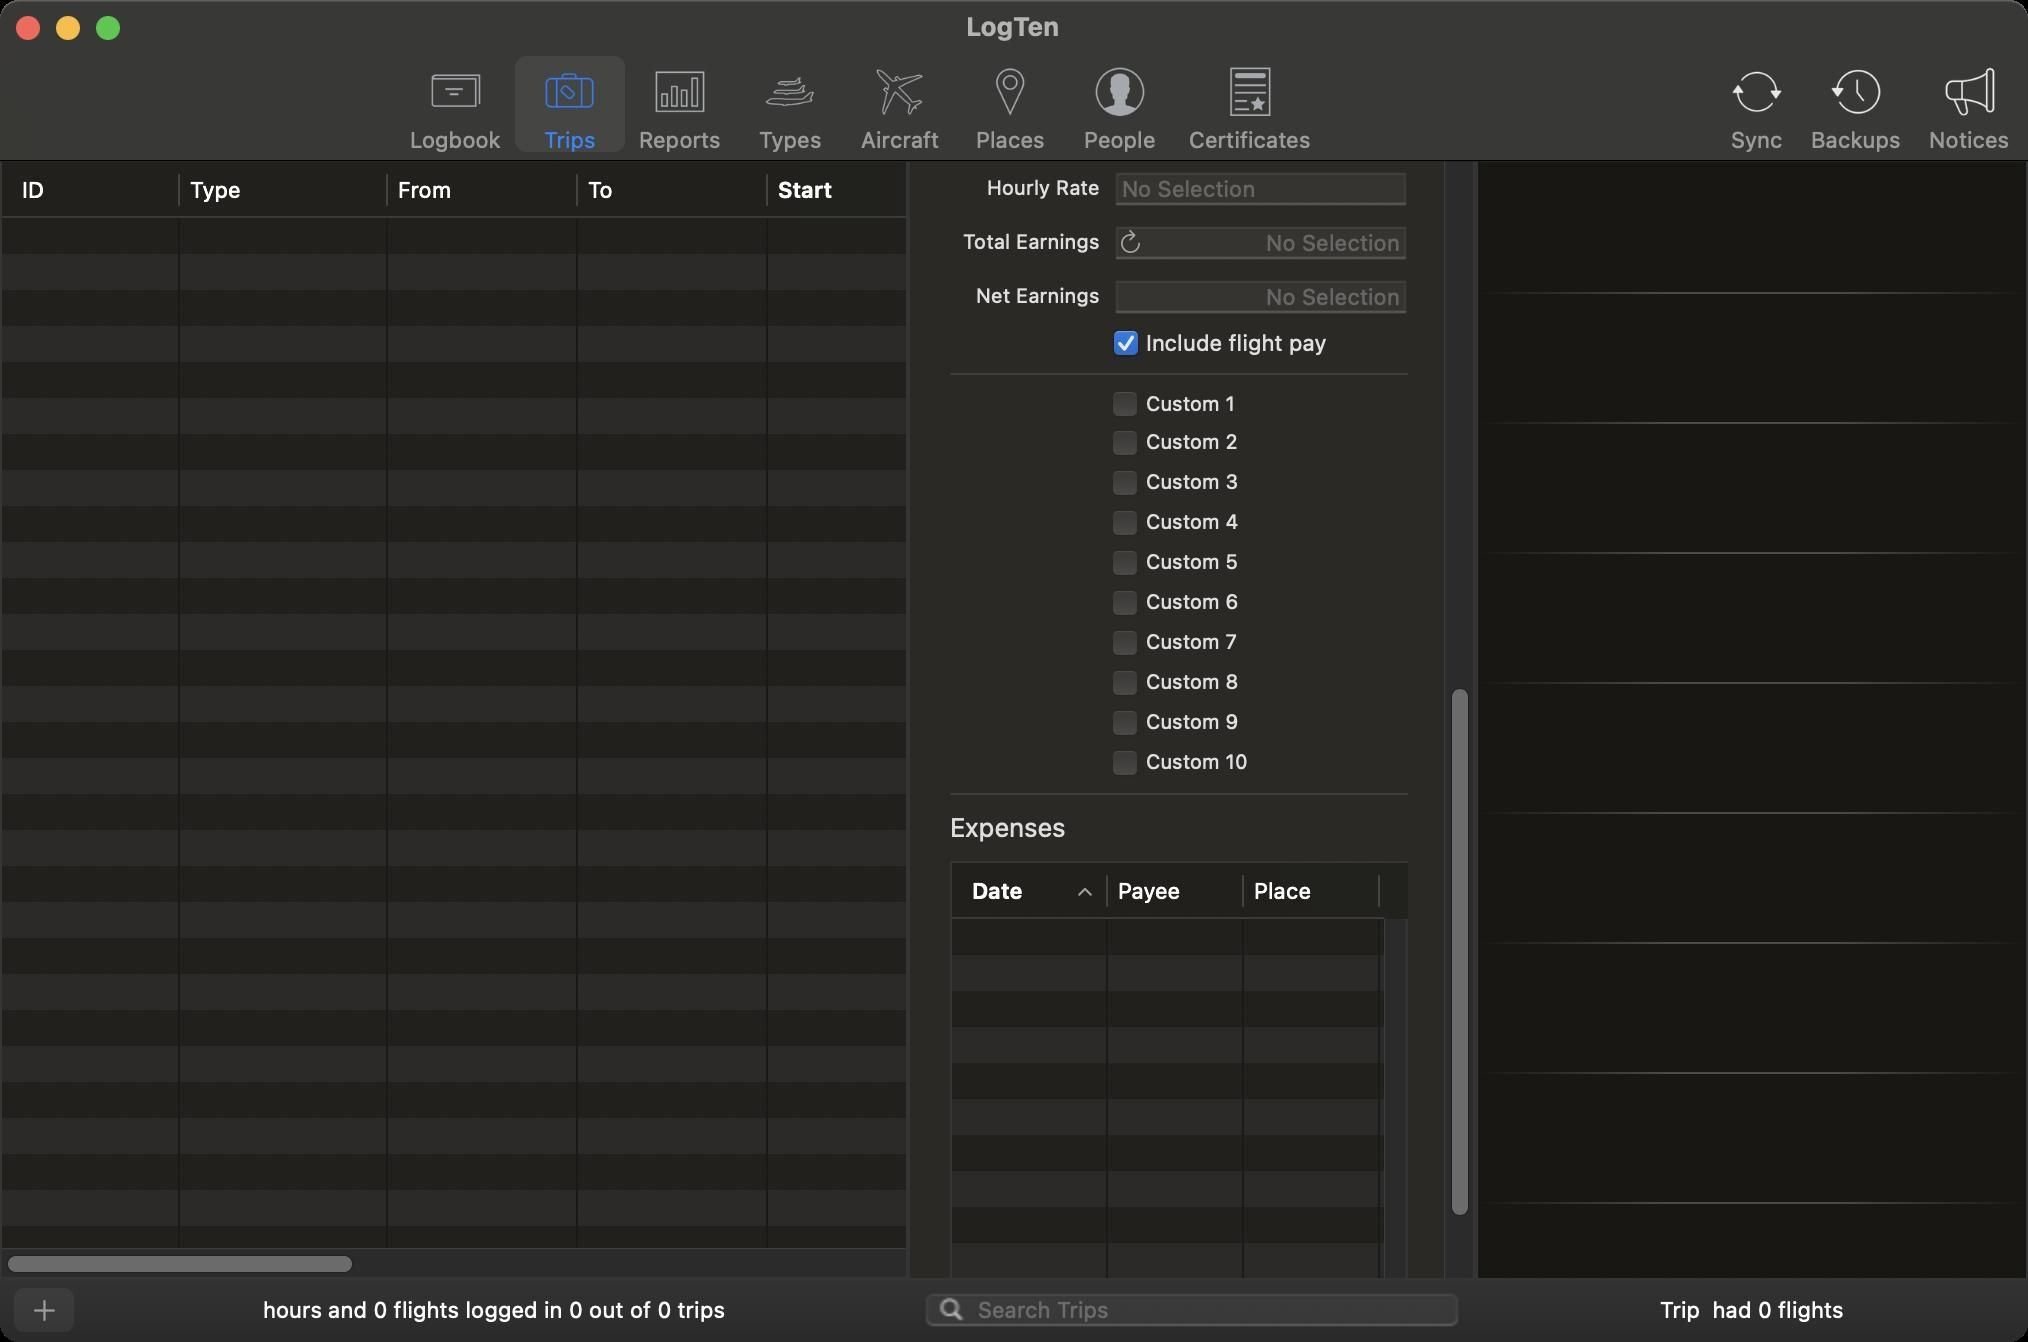
Accessibility tree:
{"name": "LogTen", "role": "AXWindow", "description": null, "role_description": "standard window", "value": null, "position": "357.00;254.00", "size": "1014;671", "children": [{"name": null, "role": "AXScrollArea", "description": null, "role_description": "scroll area", "value": null, "position": "454.00;80.00", "size": "284;560", "children": [{"name": "", "role": "AXButton", "description": "add", "role_description": "button", "value": null, "position": "483.00;659.50", "size": "12;15", "children": []}, {"name": "", "role": "AXButton", "description": "remove", "role_description": "button", "value": null, "position": "502.00;663.00", "size": "12;9", "children": []}, {"name": null, "role": "AXStaticText", "description": null, "role_description": "text", "value": "Start", "position": "469.00;-309.50", "size": "83;13", "children": []}, {"name": null, "role": "AXStaticText", "description": null, "role_description": "text", "value": "End", "position": "469.00;-283.50", "size": "83;13", "children": []}, {"name": null, "role": "AXStaticText", "description": null, "role_description": "text", "value": "ID", "position": "469.00;-417.00", "size": "83;13", "children": []}, {"name": null, "role": "AXStaticText", "description": null, "role_description": "text", "value": "Name", "position": "469.00;-390.00", "size": "83;13", "children": []}, {"name": null, "role": "AXStaticText", "description": null, "role_description": "text", "value": "", "position": "555.00;-256.00", "size": "151;15", "children": []}, {"name": null, "role": "AXStaticText", "description": null, "role_description": "text", "value": "Notes", "position": "473.00;-230.50", "size": "233;14", "children": []}, {"name": null, "role": "AXStaticText", "description": null, "role_description": "text", "value": "", "position": "557.00;-420.00", "size": "147;19", "children": []}, {"name": null, "role": "AXStaticText", "description": null, "role_description": "text", "value": "", "position": "557.00;-393.00", "size": "147;19", "children": []}, {"name": null, "role": "AXStaticText", "description": null, "role_description": "text", "value": "Hourly Rate", "position": "469.00;87.50", "size": "83;13", "children": []}, {"name": null, "role": "AXStaticText", "description": null, "role_description": "text", "value": "", "position": "557.00;84.50", "size": "147;19", "children": []}, {"name": null, "role": "AXStaticText", "description": null, "role_description": "text", "value": "Total Earnings", "position": "469.00;114.50", "size": "83;13", "children": []}, {"name": null, "role": "AXStaticText", "description": null, "role_description": "text", "value": "", "position": "557.00;111.50", "size": "147;19", "children": []}, {"name": null, "role": "AXDateTimeArea", "description": null, "role_description": "date time area", "value": "1982-02-12 16:00:00 +0000", "position": "557.00;-314.00", "size": "149;20", "children": [{"name": null, "role": "AXIncrementor", "description": null, "role_description": "stepper", "value": 0.5, "position": "691.00;-314.00", "size": "15;20", "children": [{"name": null, "role": "AXButton", "description": null, "role_description": "increment arrow button", "value": null, "position": "691.00;-314.00", "size": "15;10", "children": []}, {"name": null, "role": "AXButton", "description": null, "role_description": "decrement arrow button", "value": null, "position": "691.00;-304.00", "size": "15;10", "children": []}]}]}, {"name": null, "role": "AXDateTimeArea", "description": null, "role_description": "date time area", "value": "1982-02-12 16:00:00 +0000", "position": "557.00;-288.00", "size": "149;20", "children": [{"name": null, "role": "AXIncrementor", "description": null, "role_description": "stepper", "value": 0.5, "position": "691.00;-288.00", "size": "15;20", "children": [{"name": null, "role": "AXButton", "description": null, "role_description": "increment arrow button", "value": null, "position": "691.00;-288.00", "size": "15;10", "children": []}, {"name": null, "role": "AXButton", "description": null, "role_description": "decrement arrow button", "value": null, "position": "691.00;-278.00", "size": "15;10", "children": []}]}]}, {"name": null, "role": "AXStaticText", "description": null, "role_description": "text", "value": "", "position": "475.00;-208.50", "size": "229;113", "children": []}, {"name": null, "role": "AXComboBox", "description": null, "role_description": "combo box", "value": "", "position": "474.00;-448.00", "size": "232;19", "children": [{"name": "", "role": "AXButton", "description": null, "role_description": "button", "value": null, "position": "688.00;-448.00", "size": "22;19", "children": []}]}, {"name": "", "role": "AXCheckBox", "description": null, "role_description": "checkbox", "value": 0, "position": "556.00;194.00", "size": "13;16", "children": []}, {"name": "Include_flight_pay", "role": "AXCheckBox", "description": null, "role_description": "checkbox", "value": 1, "position": "556.00;164.50", "size": "148;14", "children": []}, {"name": "", "role": "AXButton", "description": "refresh", "role_description": "button", "value": null, "position": "558.00;113.50", "size": "14;14", "children": []}, {"name": "", "role": "AXCheckBox", "description": null, "role_description": "checkbox", "value": 0, "position": "556.00;213.50", "size": "13;16", "children": []}, {"name": "", "role": "AXCheckBox", "description": null, "role_description": "checkbox", "value": 0, "position": "556.00;233.50", "size": "13;16", "children": []}, {"name": "", "role": "AXCheckBox", "description": null, "role_description": "checkbox", "value": 0, "position": "556.00;253.50", "size": "13;16", "children": []}, {"name": "", "role": "AXCheckBox", "description": null, "role_description": "checkbox", "value": 0, "position": "556.00;273.50", "size": "13;16", "children": []}, {"name": "", "role": "AXCheckBox", "description": null, "role_description": "checkbox", "value": 0, "position": "556.00;293.50", "size": "13;16", "children": []}, {"name": "", "role": "AXCheckBox", "description": null, "role_description": "checkbox", "value": 0, "position": "556.00;313.50", "size": "13;16", "children": []}, {"name": "", "role": "AXCheckBox", "description": null, "role_description": "checkbox", "value": 0, "position": "556.00;333.50", "size": "13;16", "children": []}, {"name": "", "role": "AXCheckBox", "description": null, "role_description": "checkbox", "value": 0, "position": "556.00;353.50", "size": "13;16", "children": []}, {"name": "", "role": "AXCheckBox", "description": null, "role_description": "checkbox", "value": 0, "position": "556.00;373.50", "size": "13;16", "children": []}, {"name": null, "role": "AXStaticText", "description": null, "role_description": "text", "value": "To", "position": "469.00;-336.00", "size": "83;13", "children": []}, {"name": null, "role": "AXStaticText", "description": null, "role_description": "text", "value": "From", "position": "469.00;-363.00", "size": "83;13", "children": []}, {"name": null, "role": "AXStaticText", "description": null, "role_description": "text", "value": "", "position": "557.00;-366.00", "size": "80;19", "children": []}, {"name": null, "role": "AXStaticText", "description": null, "role_description": "text", "value": "", "position": "642.00;-362.00", "size": "65;11", "children": []}, {"name": null, "role": "AXStaticText", "description": null, "role_description": "text", "value": "", "position": "642.00;-335.00", "size": "65;11", "children": []}, {"name": null, "role": "AXStaticText", "description": null, "role_description": "text", "value": "", "position": "557.00;-339.00", "size": "80;19", "children": []}, {"name": null, "role": "AXStaticText", "description": null, "role_description": "text", "value": "Total Time:", "position": "473.00;-255.50", "size": "79;14", "children": []}, {"name": null, "role": "AXGroup", "description": null, "role_description": "group", "value": null, "position": "472.00;-89.50", "size": "235;170", "children": [{"name": null, "role": "AXImage", "description": "", "role_description": "image", "value": null, "position": "476.00;-86.50", "size": "227;162", "children": []}]}, {"name": null, "role": "AXScrollArea", "description": null, "role_description": "scroll area", "value": null, "position": "475.00;430.50", "size": "229;227", "children": [{"name": null, "role": "AXTable", "description": null, "role_description": "table", "value": null, "position": "476.00;459.50", "size": "629;186", "children": [{"name": null, "role": "AXColumn", "description": null, "role_description": "column", "value": null, "position": "476.00;459.50", "size": "78;186", "children": []}, {"name": null, "role": "AXColumn", "description": null, "role_description": "column", "value": null, "position": "554.00;459.50", "size": "68;186", "children": []}, {"name": null, "role": "AXColumn", "description": null, "role_description": "column", "value": null, "position": "622.00;459.50", "size": "68;186", "children": []}, {"name": null, "role": "AXColumn", "description": null, "role_description": "column", "value": null, "position": "690.00;459.50", "size": "68;186", "children": []}, {"name": null, "role": "AXColumn", "description": null, "role_description": "column", "value": null, "position": "758.00;459.50", "size": "72;186", "children": []}, {"name": null, "role": "AXColumn", "description": null, "role_description": "column", "value": null, "position": "830.00;459.50", "size": "68;186", "children": []}, {"name": null, "role": "AXColumn", "description": null, "role_description": "column", "value": null, "position": "898.00;459.50", "size": "207;186", "children": []}, {"name": null, "role": "AXGroup", "description": null, "role_description": "group", "value": null, "position": "476.00;431.50", "size": "629;28", "children": [{"name": "Date", "role": "AXButton", "description": null, "role_description": "sort button", "value": null, "position": "476.00;431.50", "size": "78;28", "children": []}, {"name": "Payee", "role": "AXButton", "description": null, "role_description": "sort button", "value": null, "position": "554.00;431.50", "size": "68;28", "children": []}, {"name": "Place", "role": "AXButton", "description": null, "role_description": "sort button", "value": null, "position": "622.00;431.50", "size": "68;28", "children": []}, {"name": "Type", "role": "AXButton", "description": null, "role_description": "sort button", "value": null, "position": "690.00;431.50", "size": "68;28", "children": []}, {"name": "Category", "role": "AXButton", "description": null, "role_description": "sort button", "value": null, "position": "758.00;431.50", "size": "72;28", "children": []}, {"name": "Amount", "role": "AXButton", "description": null, "role_description": "sort button", "value": null, "position": "830.00;431.50", "size": "68;28", "children": []}, {"name": "Notes", "role": "AXButton", "description": null, "role_description": "sort button", "value": null, "position": "898.00;431.50", "size": "207;28", "children": []}]}]}, {"name": null, "role": "AXScrollBar", "description": null, "role_description": "scroll bar", "value": 0.0, "position": "476.00;645.50", "size": "216;11", "children": [{"name": null, "role": "AXValueIndicator", "description": null, "role_description": "value indicator", "value": 0.0, "position": "478.00;645.50", "size": "72;11", "children": []}, {"name": null, "role": "AXButton", "description": null, "role_description": "increment arrow button", "value": null, "position": "476.00;645.50", "size": "0;0", "children": []}, {"name": null, "role": "AXButton", "description": null, "role_description": "decrement arrow button", "value": null, "position": "476.00;645.50", "size": "0;0", "children": []}, {"name": null, "role": "AXButton", "description": null, "role_description": "increment page button", "value": null, "position": "551.00;645.50", "size": "141;11", "children": []}, {"name": null, "role": "AXButton", "description": null, "role_description": "decrement page button", "value": null, "position": "476.00;645.50", "size": "2;11", "children": []}]}, {"name": null, "role": "AXScrollBar", "description": null, "role_description": "scroll bar", "value": 0.0, "position": "692.00;459.50", "size": "11;186", "children": []}]}, {"name": null, "role": "AXStaticText", "description": null, "role_description": "text", "value": "Total:", "position": "528.00;659.50", "size": "65;16", "children": []}, {"name": null, "role": "AXStaticText", "description": null, "role_description": "text", "value": "0,00 €", "position": "597.00;659.50", "size": "109;16", "children": []}, {"name": null, "role": "AXStaticText", "description": null, "role_description": "text", "value": "Expenses", "position": "473.00;405.50", "size": "233;17", "children": []}, {"name": null, "role": "AXStaticText", "description": null, "role_description": "text", "value": "", "position": "557.00;138.50", "size": "147;19", "children": []}, {"name": null, "role": "AXStaticText", "description": null, "role_description": "text", "value": "Net Earnings", "position": "469.00;141.50", "size": "83;13", "children": []}, {"name": null, "role": "AXTextField", "description": null, "role_description": "text field", "value": "Custom 1", "position": "571.00;195.50", "size": "135;13", "children": []}, {"name": null, "role": "AXTextField", "description": null, "role_description": "text field", "value": "Custom 2", "position": "571.00;214.50", "size": "135;14", "children": []}, {"name": null, "role": "AXTextField", "description": null, "role_description": "text field", "value": "Custom 3", "position": "571.00;234.50", "size": "135;14", "children": []}, {"name": null, "role": "AXTextField", "description": null, "role_description": "text field", "value": "Custom 4", "position": "571.00;254.50", "size": "135;14", "children": []}, {"name": null, "role": "AXTextField", "description": null, "role_description": "text field", "value": "Custom 5", "position": "571.00;274.50", "size": "135;14", "children": []}, {"name": null, "role": "AXTextField", "description": null, "role_description": "text field", "value": "Custom 6", "position": "571.00;294.50", "size": "135;14", "children": []}, {"name": null, "role": "AXTextField", "description": null, "role_description": "text field", "value": "Custom 7", "position": "571.00;314.50", "size": "135;14", "children": []}, {"name": null, "role": "AXTextField", "description": null, "role_description": "text field", "value": "Custom 8", "position": "571.00;334.50", "size": "135;14", "children": []}, {"name": null, "role": "AXTextField", "description": null, "role_description": "text field", "value": "Custom 9", "position": "571.00;354.50", "size": "135;14", "children": []}, {"name": null, "role": "AXTextField", "description": null, "role_description": "text field", "value": "Custom 10", "position": "571.00;374.50", "size": "135;14", "children": []}, {"name": null, "role": "AXScrollBar", "description": null, "role_description": "scroll bar", "value": 0.9028006589785832, "position": "722.00;81.00", "size": "15;558", "children": [{"name": null, "role": "AXValueIndicator", "description": null, "role_description": "value indicator", "value": 0.9028006589785832, "position": "722.00;343.50", "size": "15;265", "children": []}, {"name": null, "role": "AXButton", "description": null, "role_description": "increment arrow button", "value": null, "position": "722.00;81.00", "size": "0;0", "children": []}, {"name": null, "role": "AXButton", "description": null, "role_description": "decrement arrow button", "value": null, "position": "722.00;81.00", "size": "0;0", "children": []}, {"name": null, "role": "AXButton", "description": null, "role_description": "increment page button", "value": null, "position": "722.00;609.00", "size": "15;30", "children": []}, {"name": null, "role": "AXButton", "description": null, "role_description": "decrement page button", "value": null, "position": "722.00;81.00", "size": "15;262", "children": []}]}]}, {"name": null, "role": "AXScrollArea", "description": null, "role_description": "scroll area", "value": null, "position": "0.00;80.00", "size": "454;560", "children": [{"name": null, "role": "AXTable", "description": null, "role_description": "table", "value": null, "position": "1.00;109.00", "size": "1162;515", "children": [{"name": null, "role": "AXColumn", "description": null, "role_description": "column", "value": null, "position": "1.00;109.00", "size": "89;515", "children": []}, {"name": null, "role": "AXColumn", "description": null, "role_description": "column", "value": null, "position": "90.00;109.00", "size": "104;515", "children": []}, {"name": null, "role": "AXColumn", "description": null, "role_description": "column", "value": null, "position": "194.00;109.00", "size": "95;515", "children": []}, {"name": null, "role": "AXColumn", "description": null, "role_description": "column", "value": null, "position": "289.00;109.00", "size": "95;515", "children": []}, {"name": null, "role": "AXColumn", "description": null, "role_description": "column", "value": null, "position": "384.00;109.00", "size": "105;515", "children": []}, {"name": null, "role": "AXColumn", "description": null, "role_description": "column", "value": null, "position": "489.00;109.00", "size": "99;515", "children": []}, {"name": null, "role": "AXColumn", "description": null, "role_description": "column", "value": null, "position": "588.00;109.00", "size": "99;515", "children": []}, {"name": null, "role": "AXColumn", "description": null, "role_description": "column", "value": null, "position": "687.00;109.00", "size": "175;515", "children": []}, {"name": null, "role": "AXColumn", "description": null, "role_description": "column", "value": null, "position": "862.00;109.00", "size": "99;515", "children": []}, {"name": null, "role": "AXColumn", "description": null, "role_description": "column", "value": null, "position": "961.00;109.00", "size": "99;515", "children": []}, {"name": null, "role": "AXColumn", "description": null, "role_description": "column", "value": null, "position": "1060.00;109.00", "size": "103;515", "children": []}, {"name": null, "role": "AXGroup", "description": null, "role_description": "group", "value": null, "position": "1.00;81.00", "size": "1162;28", "children": [{"name": "ID", "role": "AXButton", "description": null, "role_description": "sort button", "value": null, "position": "1.00;81.00", "size": "89;28", "children": []}, {"name": "Type", "role": "AXButton", "description": null, "role_description": "sort button", "value": null, "position": "90.00;81.00", "size": "104;28", "children": []}, {"name": "From", "role": "AXButton", "description": null, "role_description": "sort button", "value": null, "position": "194.00;81.00", "size": "95;28", "children": []}, {"name": "To", "role": "AXButton", "description": null, "role_description": "sort button", "value": null, "position": "289.00;81.00", "size": "95;28", "children": []}, {"name": "Start", "role": "AXButton", "description": null, "role_description": "sort button", "value": null, "position": "384.00;81.00", "size": "105;28", "children": []}, {"name": "End", "role": "AXButton", "description": null, "role_description": "sort button", "value": null, "position": "489.00;81.00", "size": "99;28", "children": []}, {"name": "Total_Trip", "role": "AXButton", "description": null, "role_description": "sort button", "value": null, "position": "588.00;81.00", "size": "99;28", "children": []}, {"name": "Name", "role": "AXButton", "description": null, "role_description": "sort button", "value": null, "position": "687.00;81.00", "size": "175;28", "children": []}, {"name": "Total_Earnings", "role": "AXButton", "description": null, "role_description": "sort button", "value": null, "position": "862.00;81.00", "size": "99;28", "children": []}, {"name": "Total_Time", "role": "AXButton", "description": null, "role_description": "sort button", "value": null, "position": "961.00;81.00", "size": "99;28", "children": []}, {"name": "Total_Duty", "role": "AXButton", "description": null, "role_description": "sort button", "value": null, "position": "1060.00;81.00", "size": "103;28", "children": []}]}]}, {"name": null, "role": "AXScrollBar", "description": null, "role_description": "scroll bar", "value": 0.0, "position": "1.00;624.00", "size": "452;15", "children": [{"name": null, "role": "AXValueIndicator", "description": null, "role_description": "value indicator", "value": 0.0, "position": "3.00;624.00", "size": "174;15", "children": []}, {"name": null, "role": "AXButton", "description": null, "role_description": "increment arrow button", "value": null, "position": "1.00;624.00", "size": "0;0", "children": []}, {"name": null, "role": "AXButton", "description": null, "role_description": "decrement arrow button", "value": null, "position": "1.00;624.00", "size": "0;0", "children": []}, {"name": null, "role": "AXButton", "description": null, "role_description": "increment page button", "value": null, "position": "177.50;624.00", "size": "276;15", "children": []}, {"name": null, "role": "AXButton", "description": null, "role_description": "decrement page button", "value": null, "position": "1.00;624.00", "size": "2;15", "children": []}]}]}, {"name": "", "role": "AXButton", "description": "add", "role_description": "button", "value": null, "position": "5.00;642.00", "size": "34;27", "children": []}, {"name": null, "role": "AXTextField", "description": null, "role_description": "search text field", "value": "", "position": "462.00;645.00", "size": "268;19", "children": [{"name": "", "role": "AXButton", "description": "search", "role_description": "button", "value": null, "position": "464.00;645.00", "size": "24;19", "children": []}]}, {"name": null, "role": "AXStaticText", "description": null, "role_description": "text", "value": " hours and 0 flights logged in 0 out of 0 trips", "position": "43.00;648.00", "size": "405;14", "children": []}, {"name": null, "role": "AXStaticText", "description": null, "role_description": "text", "value": "Small System Font Text", "position": "43.00;648.00", "size": "405;14", "children": []}, {"name": null, "role": "AXStaticText", "description": null, "role_description": "text", "value": "Trip  had 0 flights", "position": "736.00;648.00", "size": "280;14", "children": []}, {"name": null, "role": "AXScrollArea", "description": null, "role_description": "scroll area", "value": null, "position": "738.00;80.00", "size": "276;560", "children": [{"name": null, "role": "AXTable", "description": null, "role_description": "table", "value": null, "position": "739.00;81.00", "size": "274;558", "children": [{"name": null, "role": "AXColumn", "description": null, "role_description": "column", "value": null, "position": "739.00;81.00", "size": "245;558", "children": []}]}]}, {"name": null, "role": "AXToolbar", "description": null, "role_description": "toolbar", "value": null, "position": "0.00;28.00", "size": "1014;52", "children": [{"name": "Logbook", "role": "AXButton", "description": null, "role_description": "button", "value": null, "position": "198.00;28.00", "size": "60;52", "children": []}, {"name": "Trips", "role": "AXButton", "description": null, "role_description": "button", "value": null, "position": "257.50;28.00", "size": "55;52", "children": []}, {"name": "Reports", "role": "AXButton", "description": null, "role_description": "button", "value": null, "position": "312.50;28.00", "size": "55;52", "children": []}, {"name": "Types", "role": "AXButton", "description": null, "role_description": "button", "value": null, "position": "367.50;28.00", "size": "55;52", "children": []}, {"name": "Aircraft", "role": "AXButton", "description": null, "role_description": "button", "value": null, "position": "422.50;28.00", "size": "55;52", "children": []}, {"name": "Places", "role": "AXButton", "description": null, "role_description": "button", "value": null, "position": "477.50;28.00", "size": "55;52", "children": []}, {"name": "People", "role": "AXButton", "description": null, "role_description": "button", "value": null, "position": "532.50;28.00", "size": "55;52", "children": []}, {"name": "Certificates", "role": "AXButton", "description": null, "role_description": "button", "value": null, "position": "587.50;28.00", "size": "75;52", "children": []}, {"name": "Sync", "role": "AXButton", "description": null, "role_description": "button", "value": null, "position": "858.50;28.00", "size": "40;52", "children": []}, {"name": "Backups", "role": "AXButton", "description": null, "role_description": "button", "value": null, "position": "898.50;28.00", "size": "59;52", "children": []}, {"name": "Notices", "role": "AXButton", "description": null, "role_description": "button", "value": null, "position": "957.50;28.00", "size": "54;52", "children": []}]}, {"name": null, "role": "AXButton", "description": null, "role_description": "close button", "value": null, "position": "7.00;6.00", "size": "14;16", "children": []}, {"name": null, "role": "AXButton", "description": null, "role_description": "full screen button", "value": null, "position": "47.00;6.00", "size": "14;16", "children": [{"name": null, "role": "AXGroup", "description": null, "role_description": "group", "value": null, "position": "47.00;6.00", "size": "14;16", "children": [{"name": null, "role": "AXGroup", "description": null, "role_description": "group", "value": null, "position": "47.00;6.00", "size": "14;16", "children": []}]}]}, {"name": null, "role": "AXButton", "description": null, "role_description": "minimize button", "value": null, "position": "27.00;6.00", "size": "14;16", "children": []}, {"name": null, "role": "AXStaticText", "description": null, "role_description": "text", "value": "LogTen", "position": "481.00;5.00", "size": "51;16", "children": []}]}